Question: 1. Created a directory named D1, created a file f1 in the same directory
2. Created an empty directory named D2, created a softlink for f1(file) which is in d1(directory) and stored it in d2(directory). The command I used: ln -s d1/f1 d2/sf1 (sf1 is name of soft_link file )
3. Moved to D2 using command cd d2, tried to open the created sf1, it is showing me that "No such file or directory"
'''
ln -s d1/f1 d2/sf1
'''

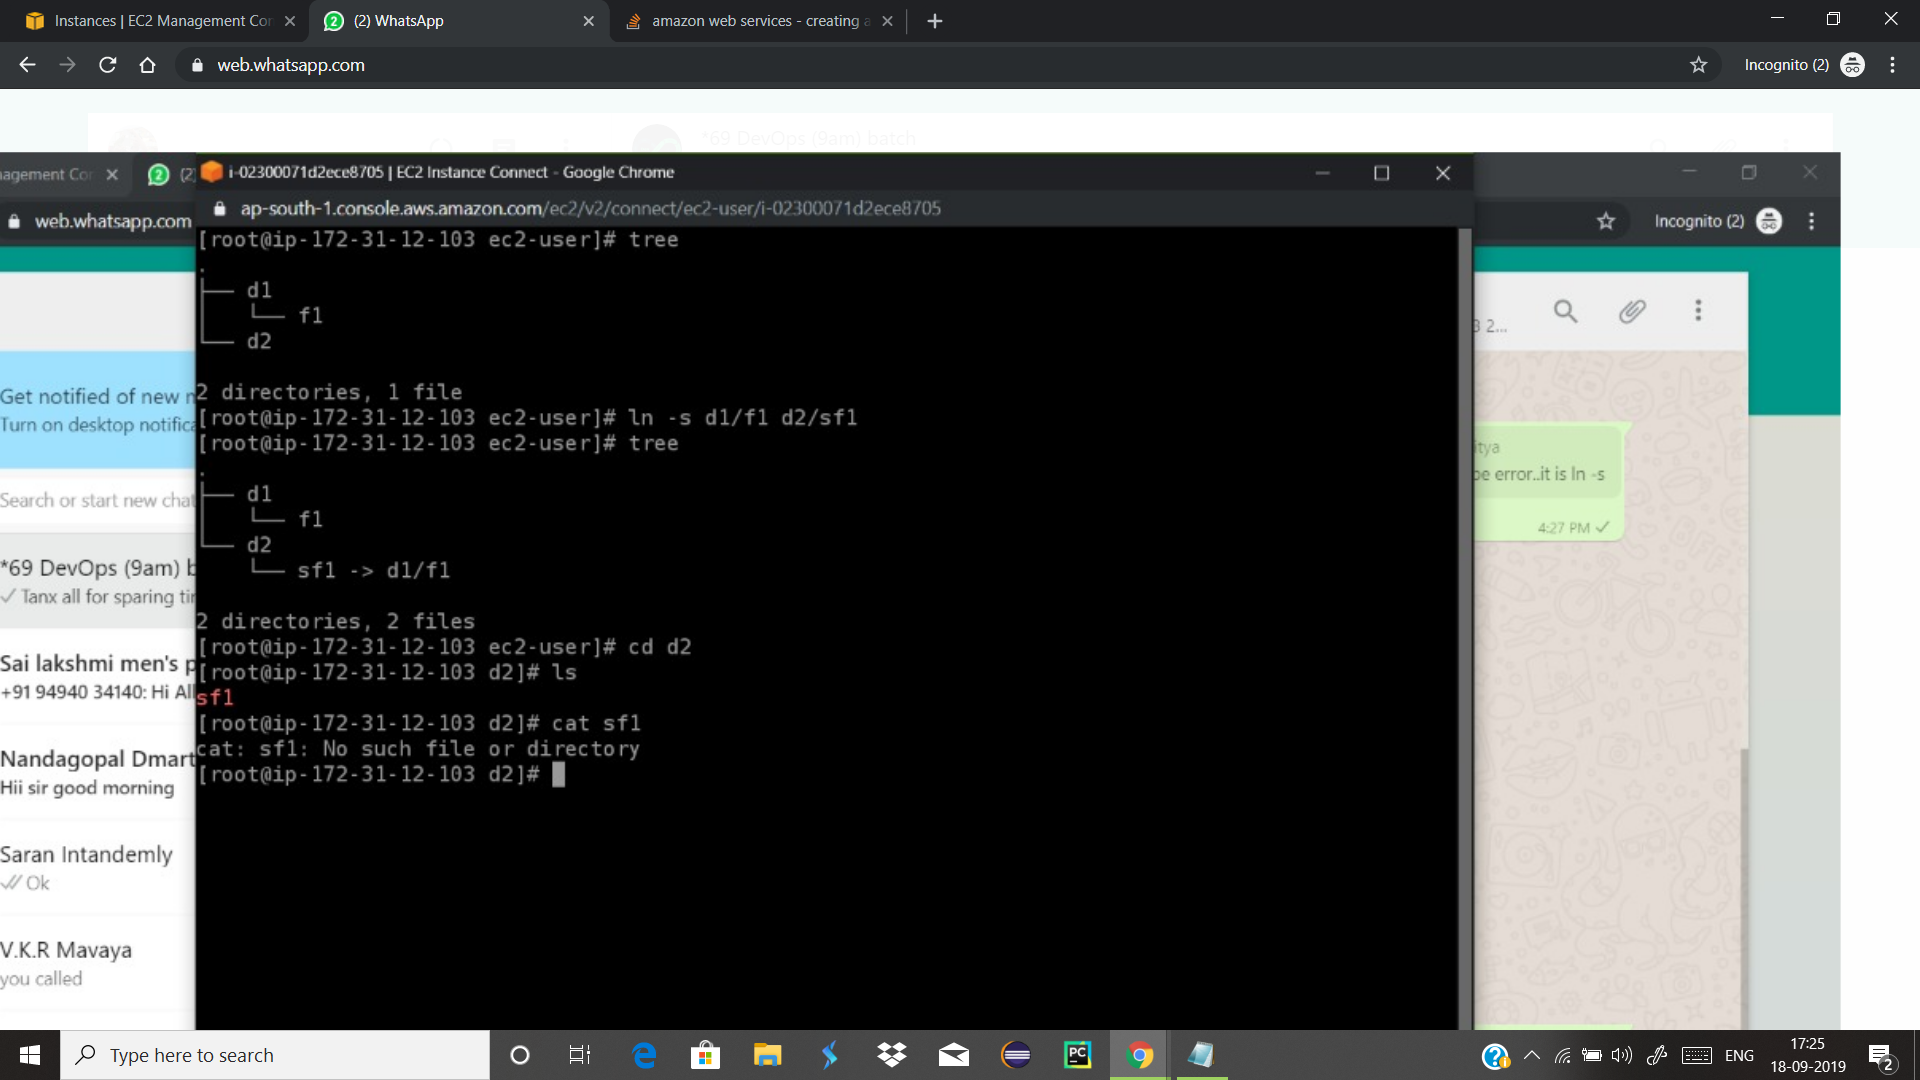
Answer: The the symbolic link behaves a little funny when you are not in the target directory, 'd2'. The path to the file needs to be relative to 'd2'. The command is you need is 'ln -s ../d1/f1 d2/sf1'.
'''
$ mkdir d1 d2
$ touch d1/f1
$ ln -s d1/f1 d2/sf1
$ ls -l d2
total 0
lrwxr-xr-x 1 wderezin admin 5 Sep 18 08:04 sf1 -> d1/f1
$ file d2/sf1
d2/sf1: broken symbolic link to d1/f1
'''
'''
$ rm d2/sf1
$ ln -s ../d1/f1 d2/sf1
$ ls -l d2
total 0
lrwxr-xr-x 1 wderezin admin 8 Sep 18 08:04 sf1 -> ../d1/f1
$ file d2/sf1
d2/sf1: empty
'''